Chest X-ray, PA view. Patient: 56 years old, sex M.
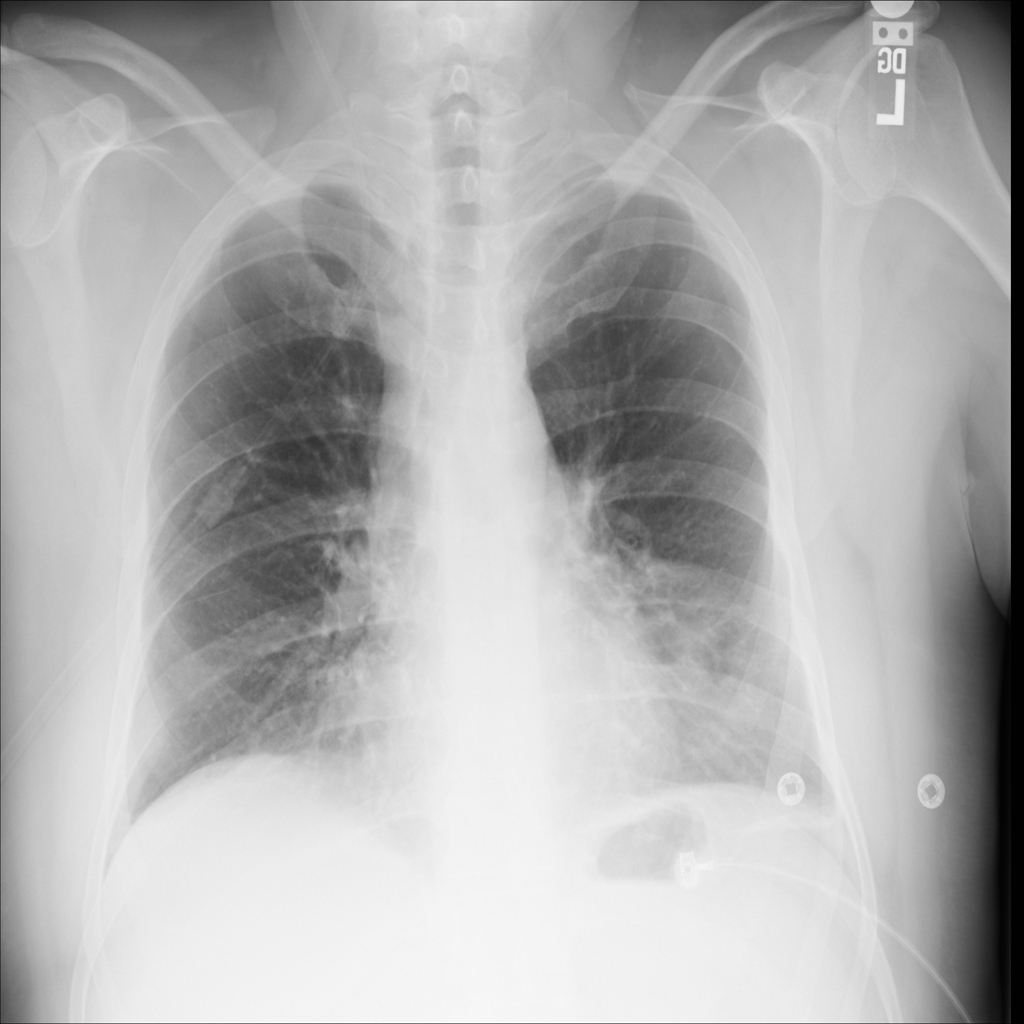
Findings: Atelectasis